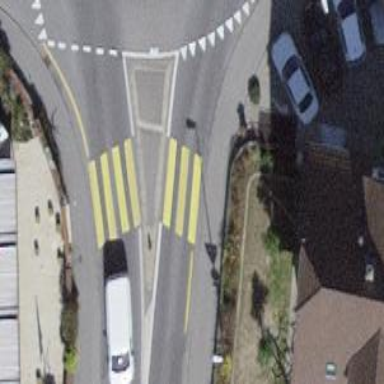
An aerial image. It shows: Kerb barrier.